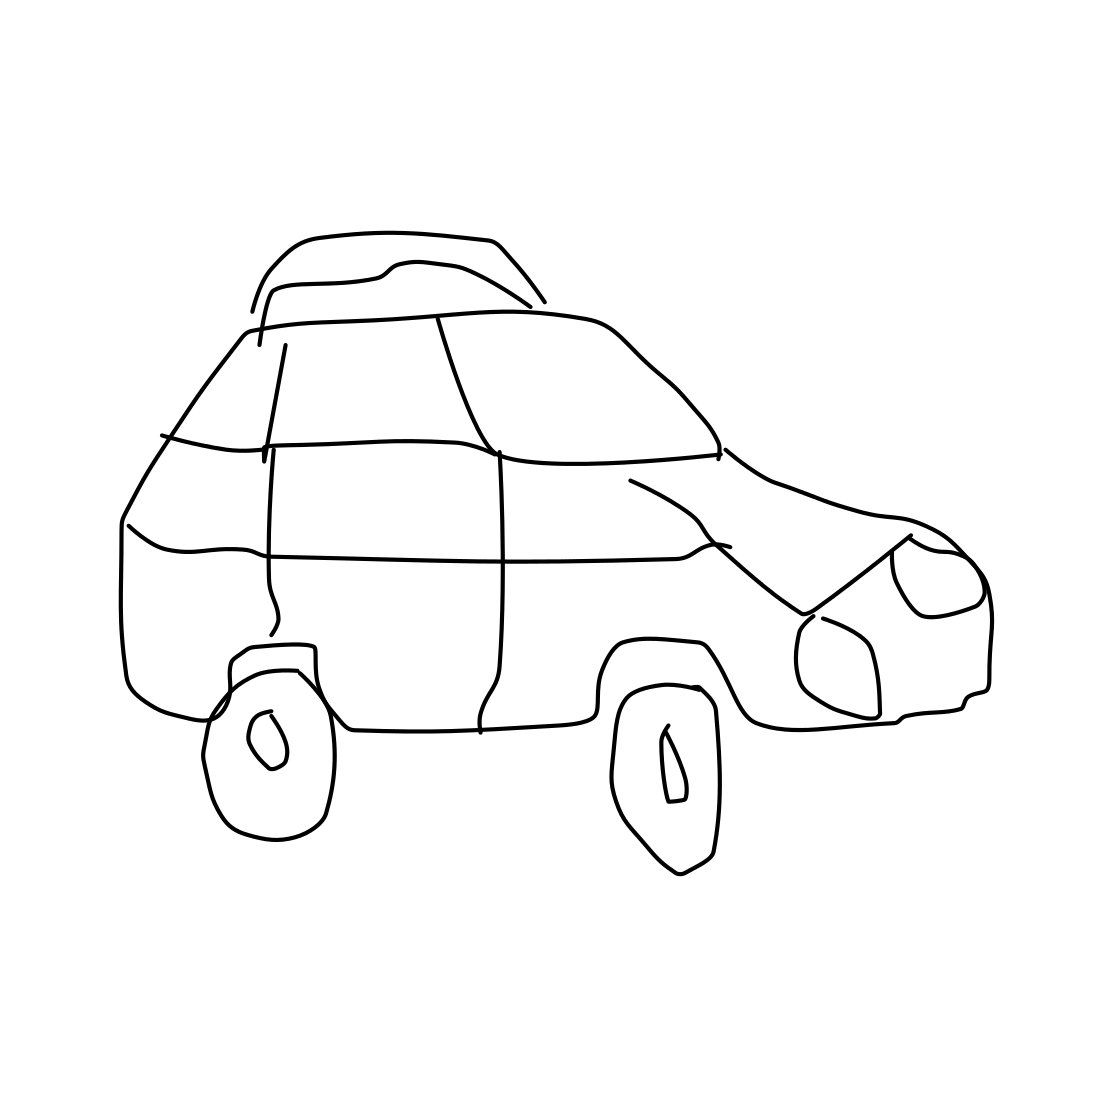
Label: suv